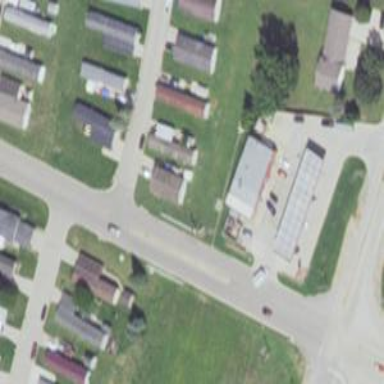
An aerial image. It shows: Convenience shop.